Question: What service is offered?
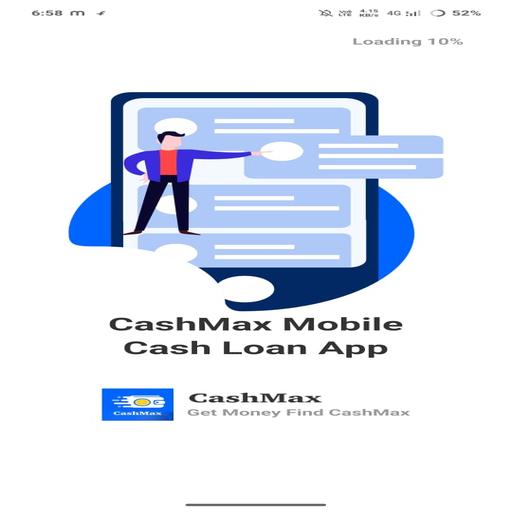
Answer: Cash Loan